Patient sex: M
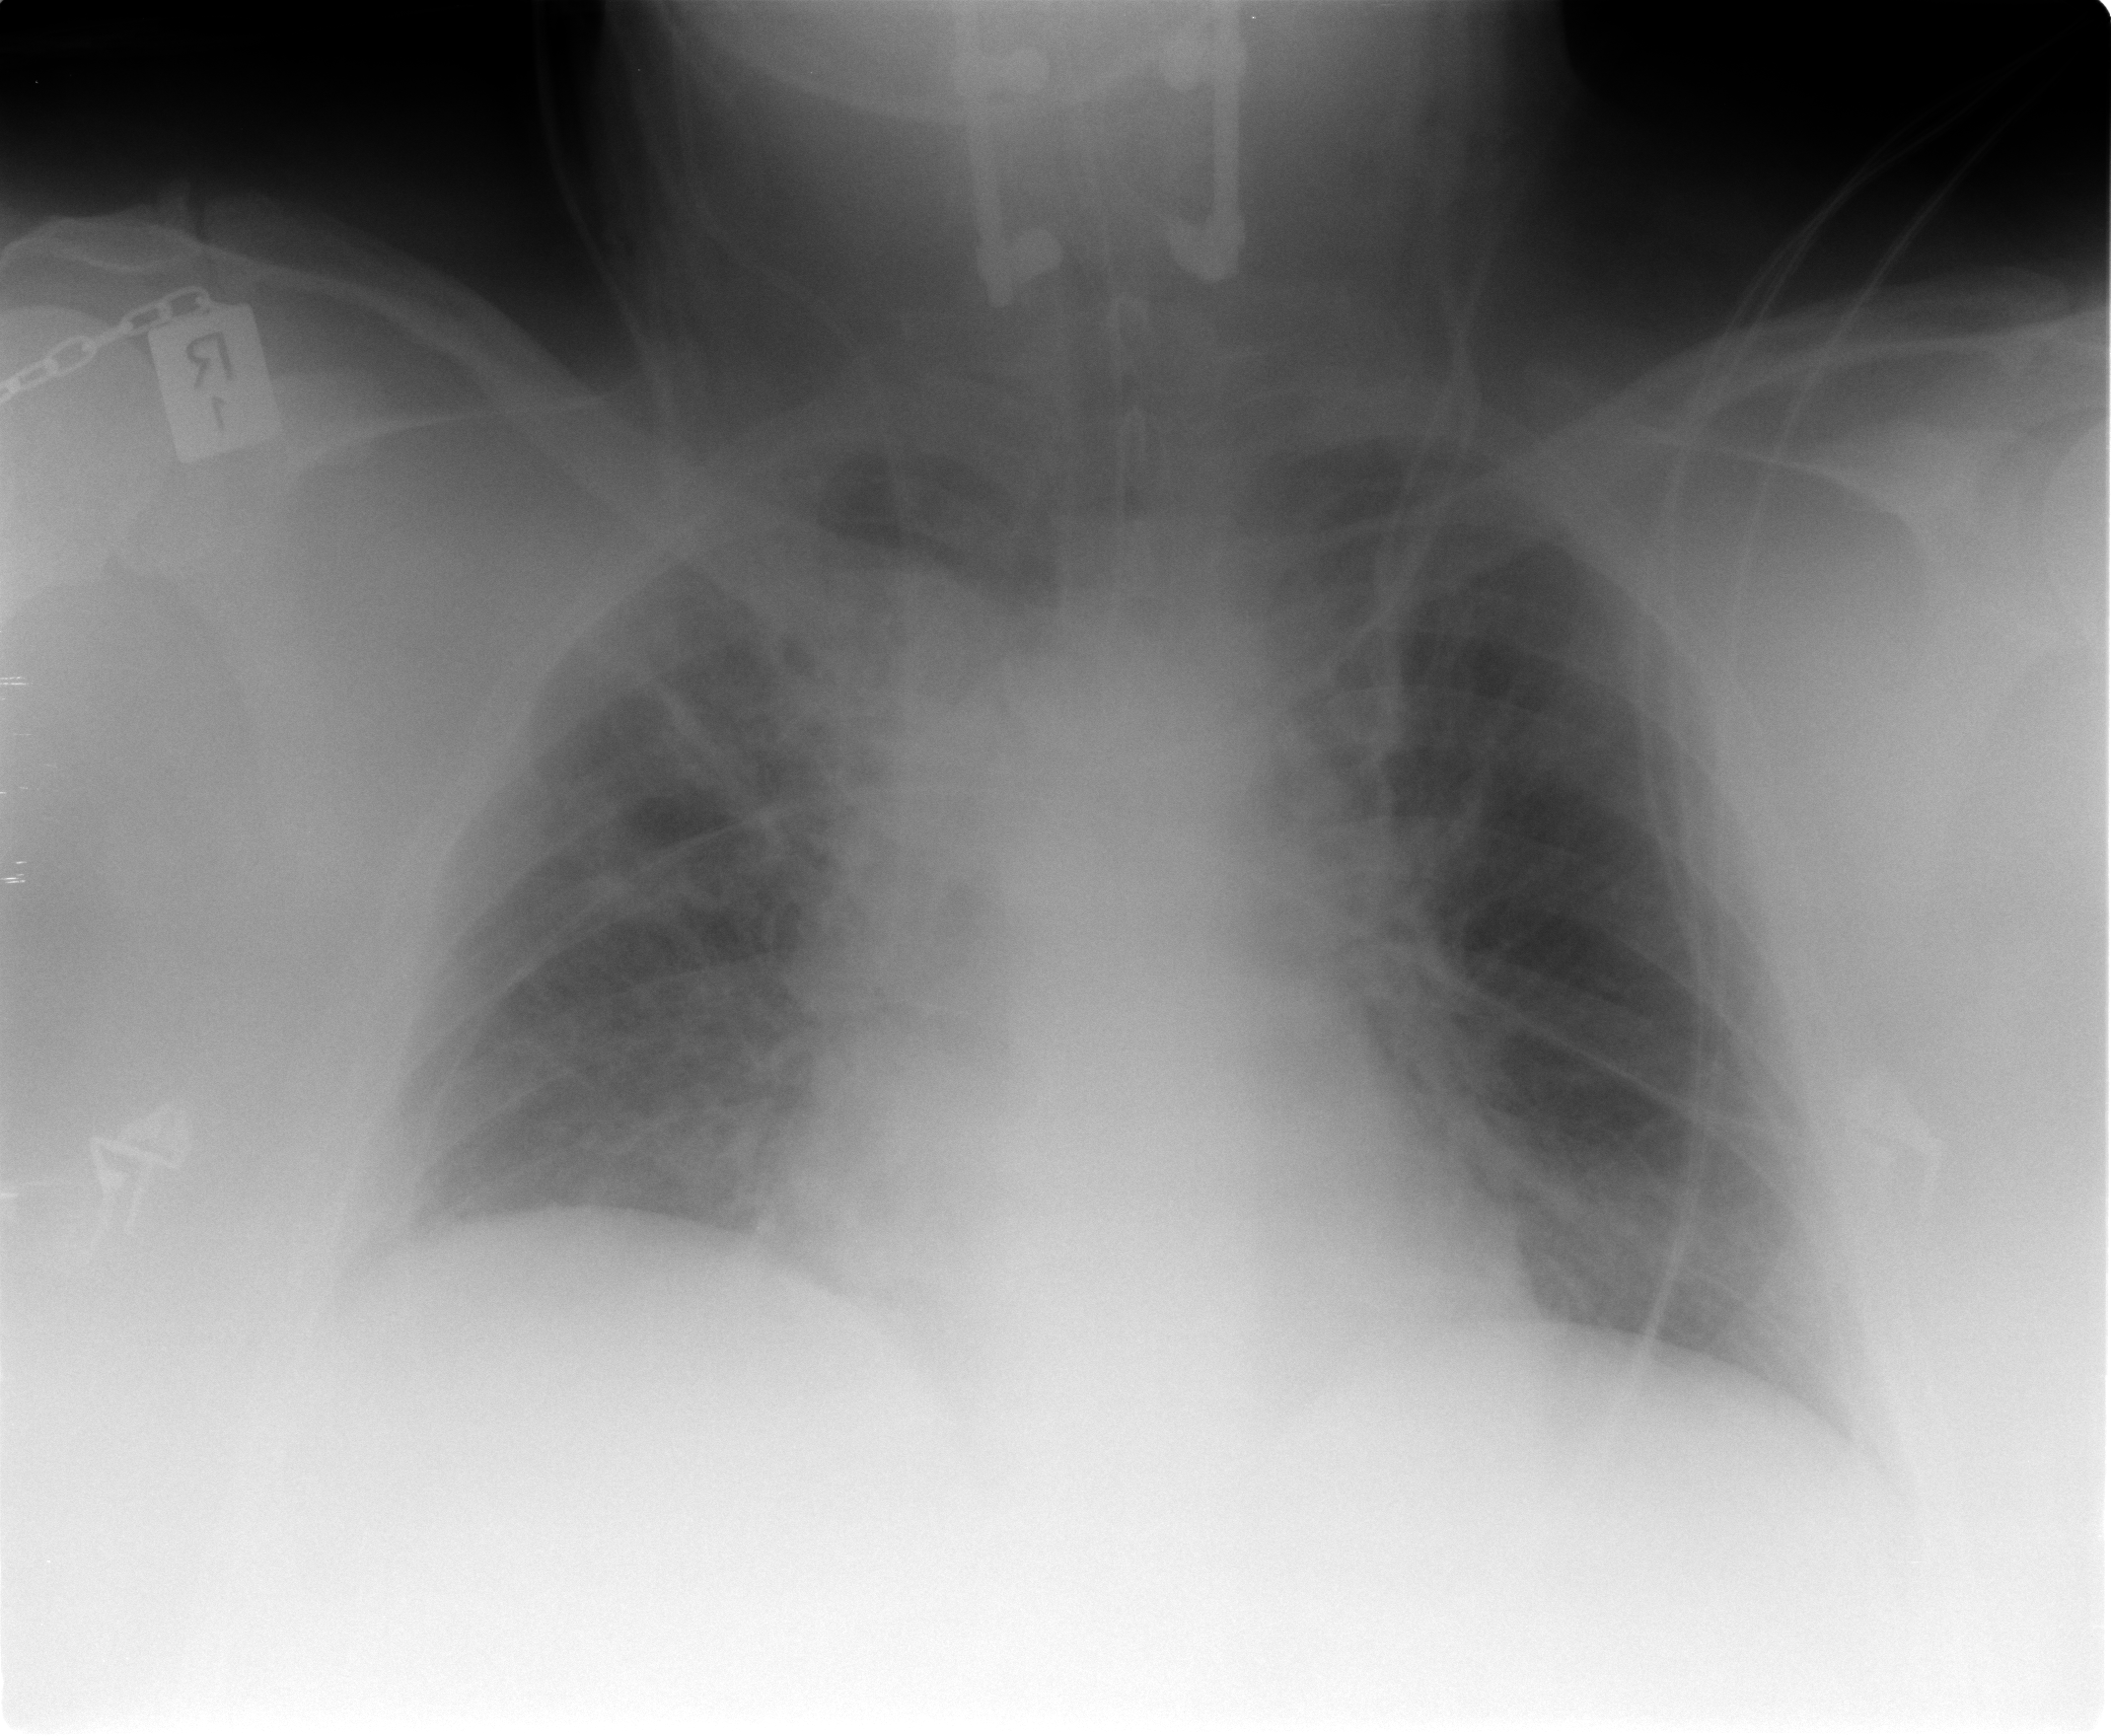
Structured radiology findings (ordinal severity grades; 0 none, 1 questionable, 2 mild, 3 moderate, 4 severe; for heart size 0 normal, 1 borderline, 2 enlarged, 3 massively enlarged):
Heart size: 1
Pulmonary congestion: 1
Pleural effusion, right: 0
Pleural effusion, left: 0
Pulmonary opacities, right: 0
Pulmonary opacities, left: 0
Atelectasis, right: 1
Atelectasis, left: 0